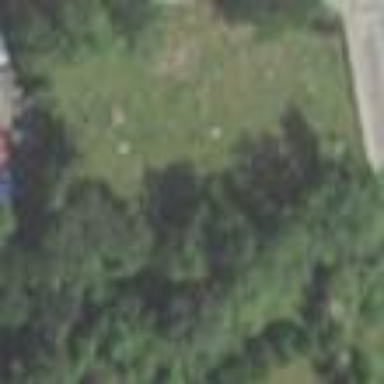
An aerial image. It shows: Cemetery with historic significance.